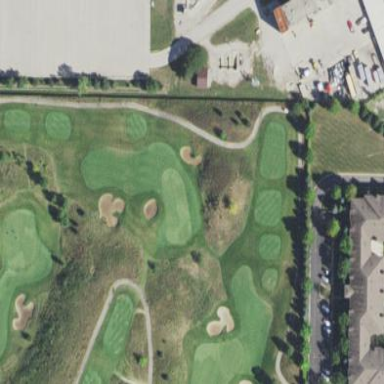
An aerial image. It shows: Grassy area designated as golf fairway.